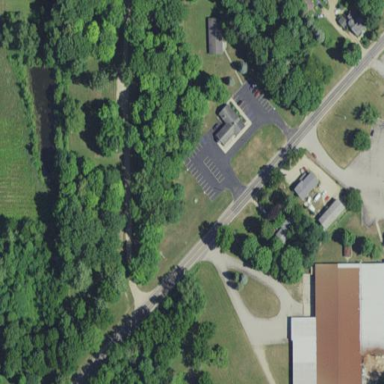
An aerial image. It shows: Park.